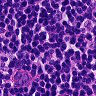
Metastatic tissue present: no